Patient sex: M
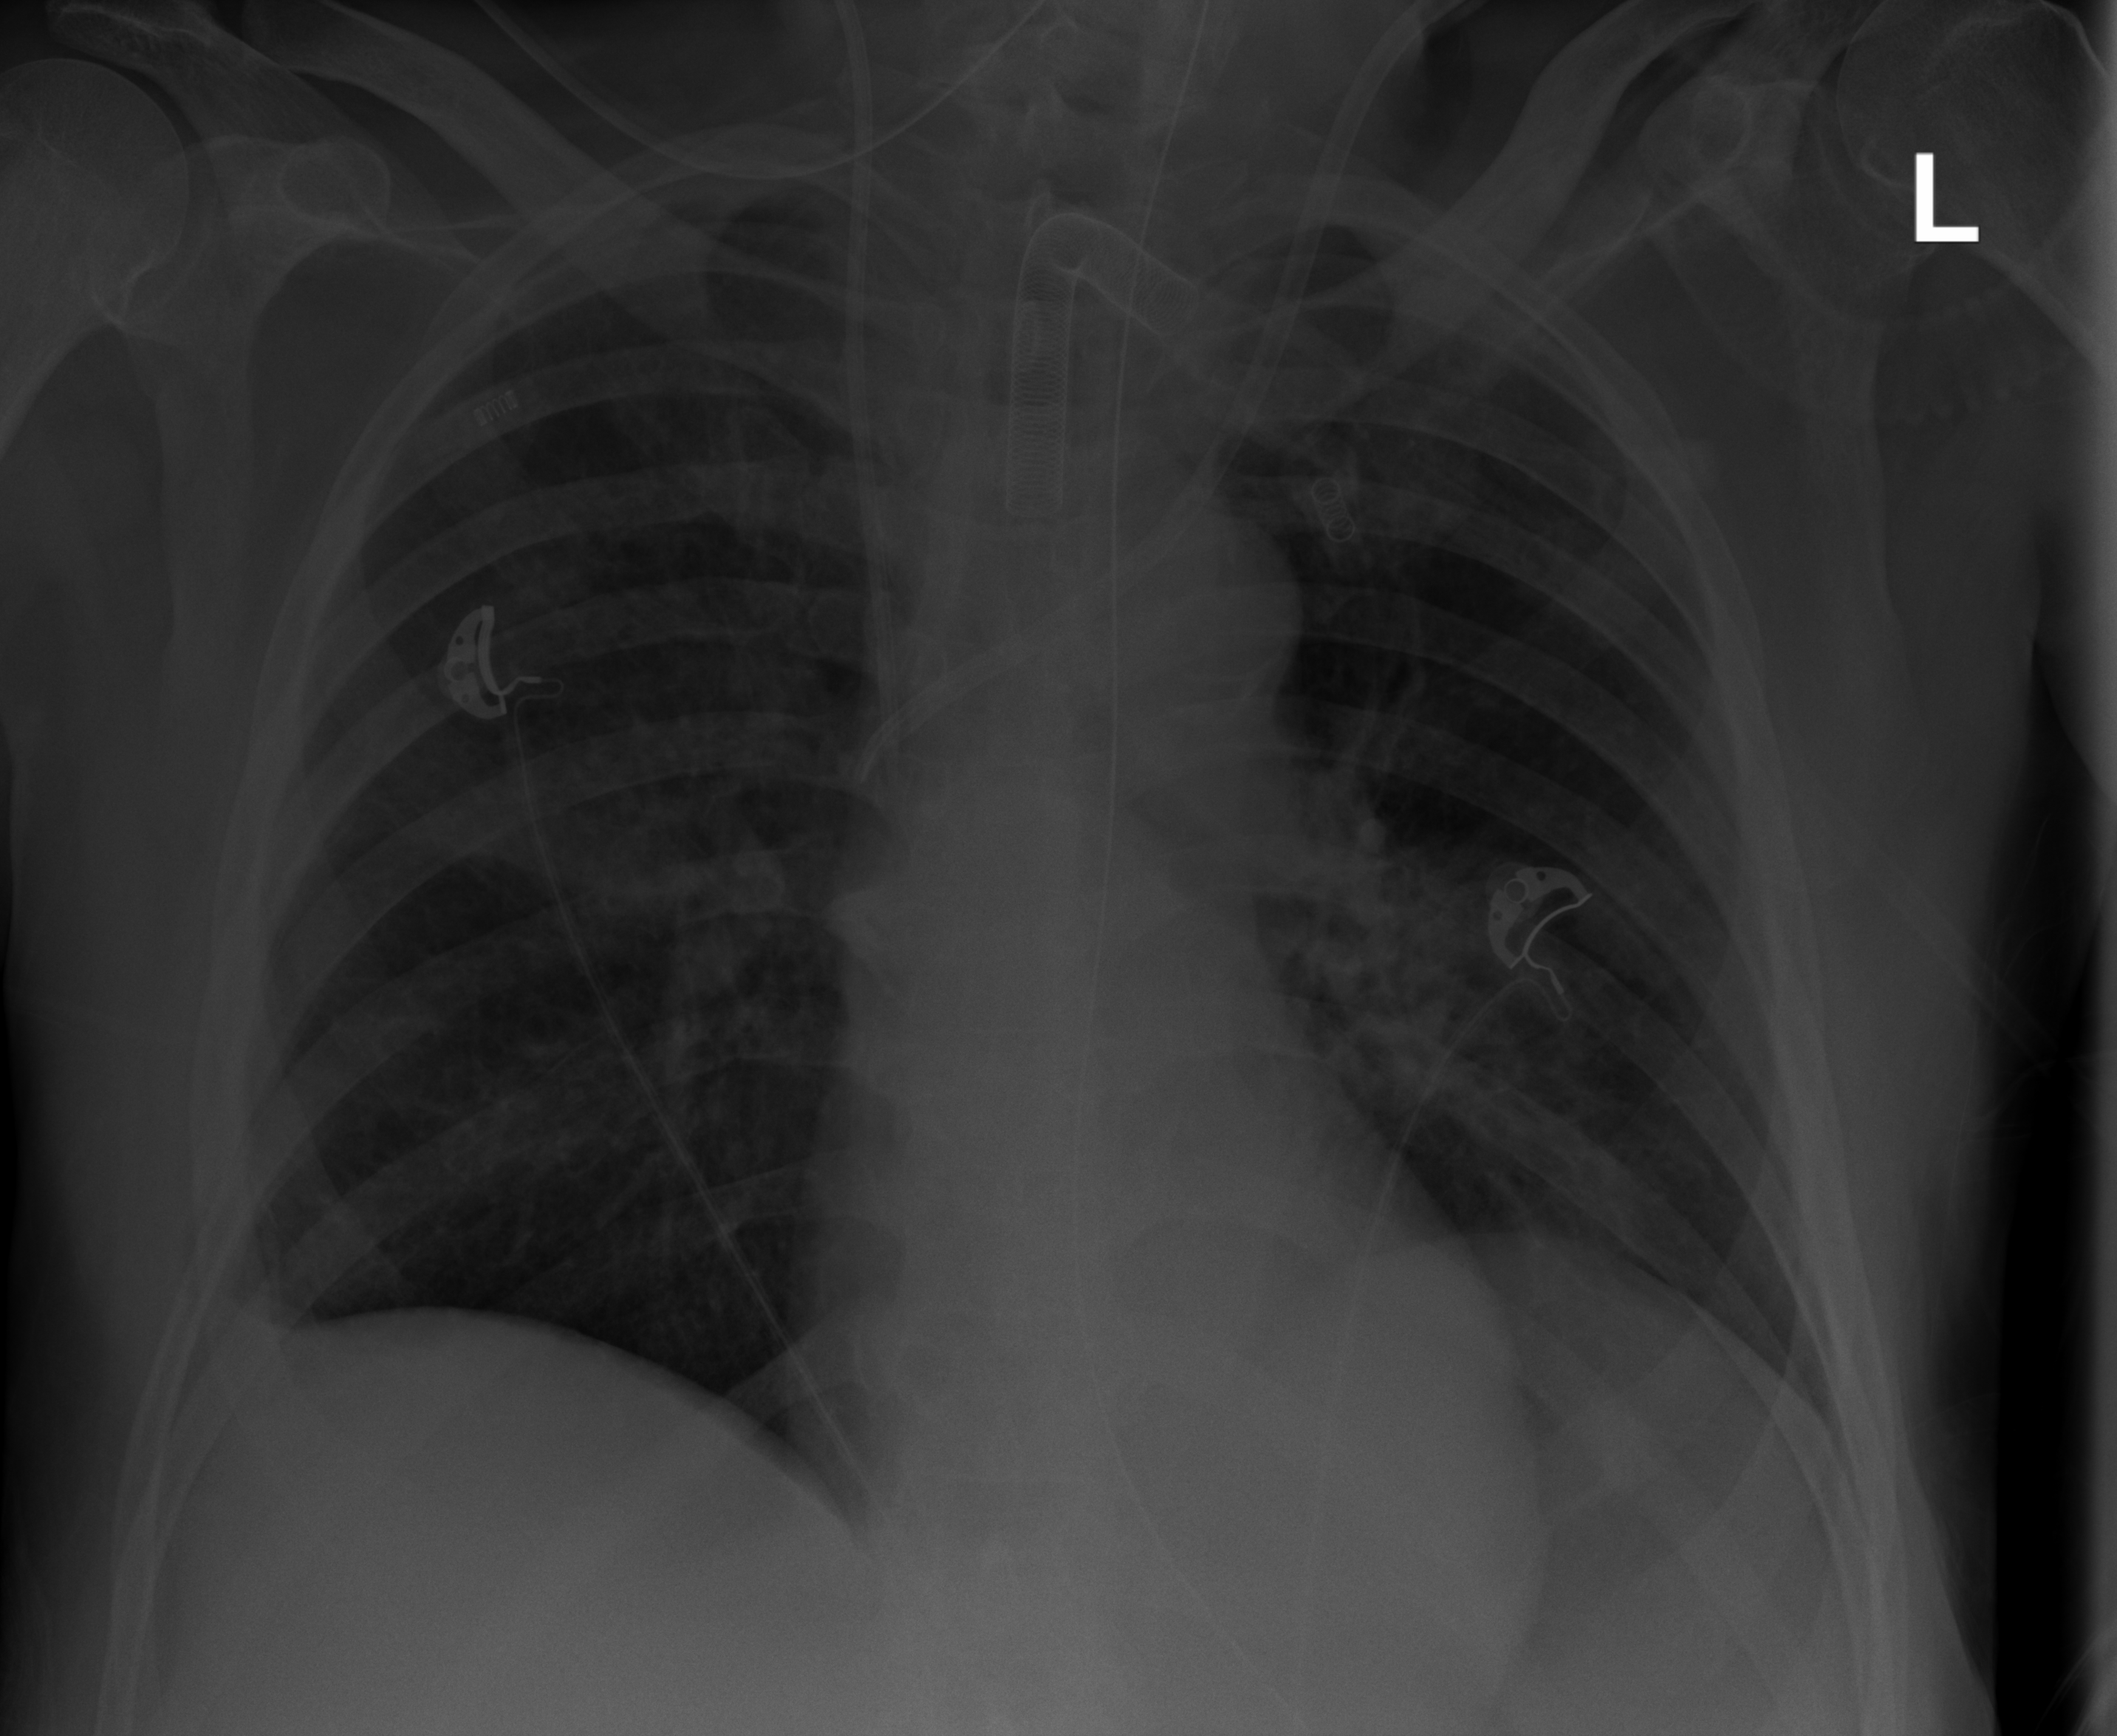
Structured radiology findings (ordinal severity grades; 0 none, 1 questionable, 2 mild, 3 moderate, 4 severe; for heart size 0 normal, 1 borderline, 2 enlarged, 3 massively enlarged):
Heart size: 1
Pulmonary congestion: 0
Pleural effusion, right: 0
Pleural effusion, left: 0
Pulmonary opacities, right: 0
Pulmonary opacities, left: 2
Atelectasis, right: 0
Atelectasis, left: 0